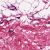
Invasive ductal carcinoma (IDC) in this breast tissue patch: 0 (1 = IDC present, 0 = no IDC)